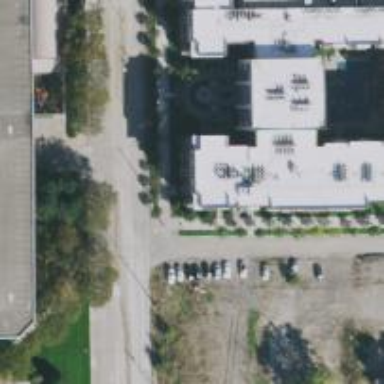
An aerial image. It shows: Tertiary road with separate sidewalks.